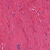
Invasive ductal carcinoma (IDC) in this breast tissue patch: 0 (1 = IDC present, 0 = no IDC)